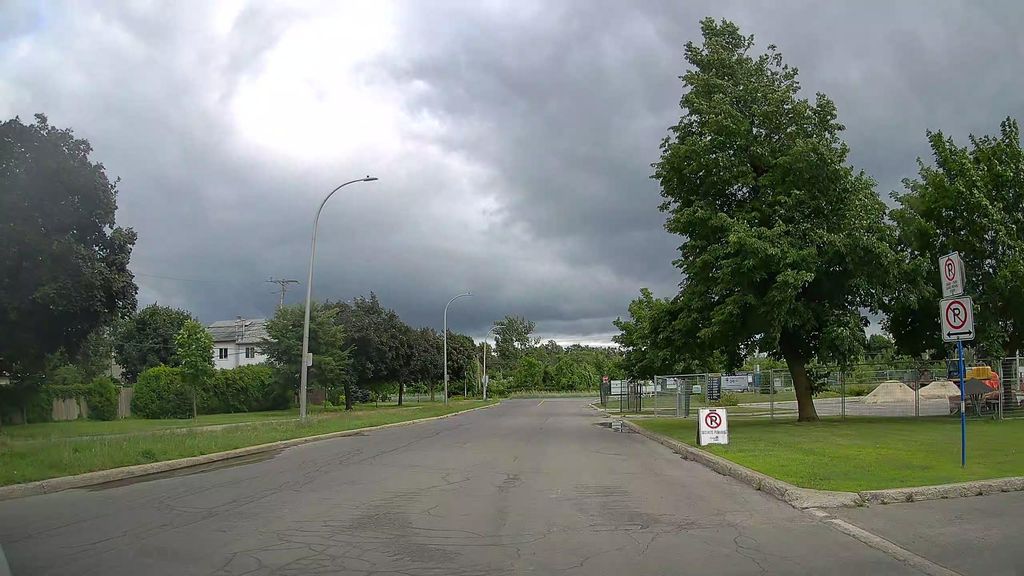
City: montreal